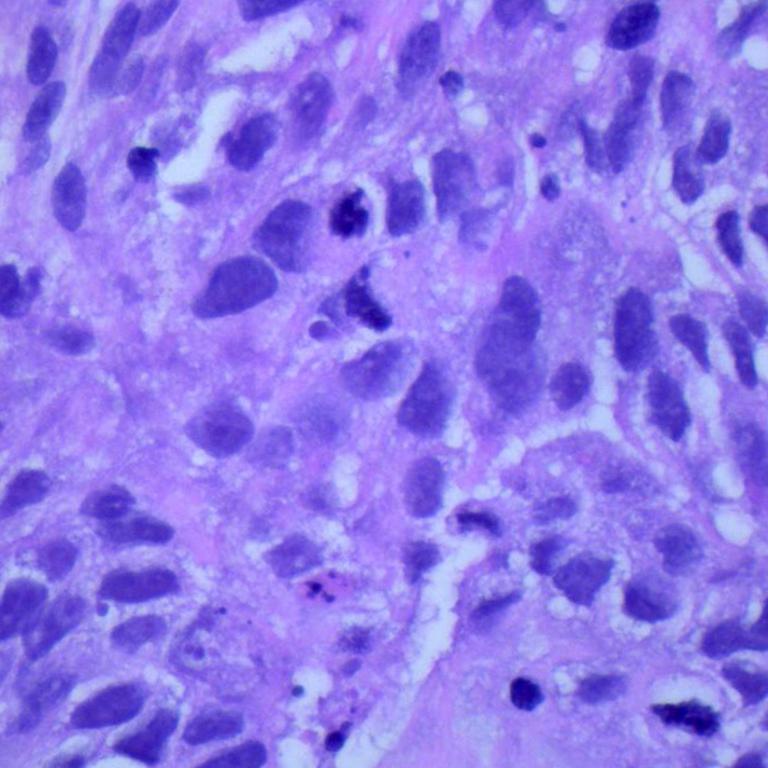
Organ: lung
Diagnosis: squamous carcinomas